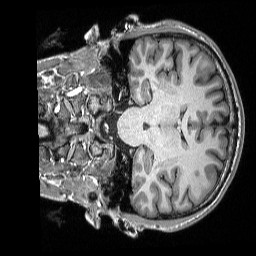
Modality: T1w
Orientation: coronal
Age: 29
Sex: male
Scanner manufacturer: siemens
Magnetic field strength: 3 T
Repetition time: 2.3 s
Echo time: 0.00298 s